Milling tool wear sample.
Tool blade image: 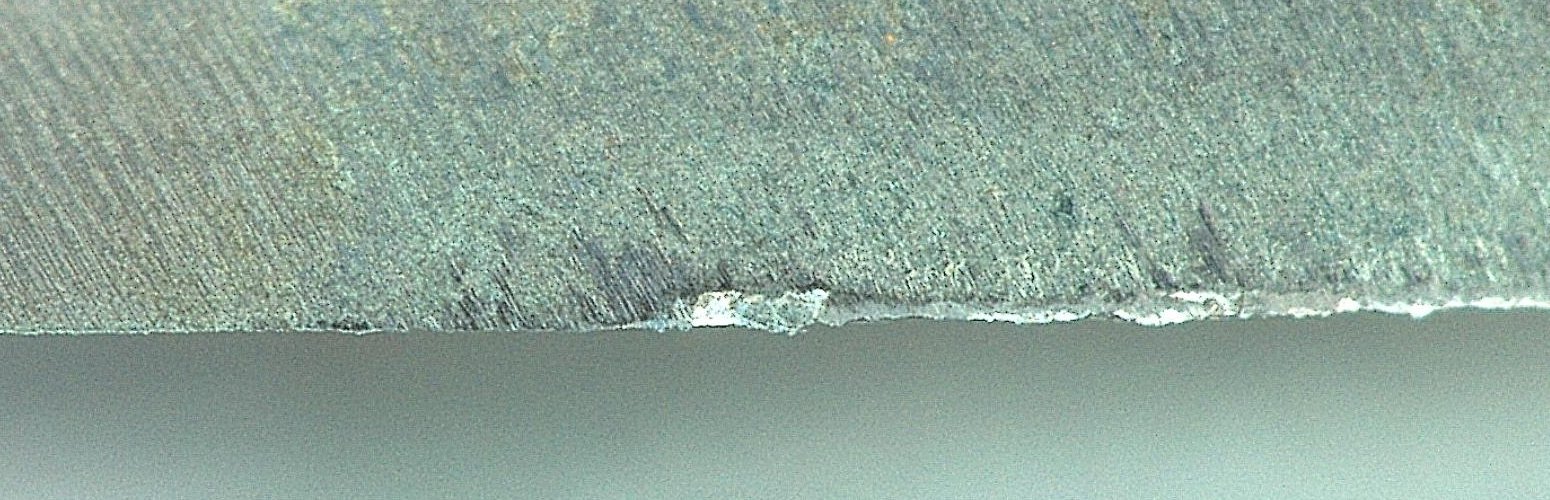
Chip image: 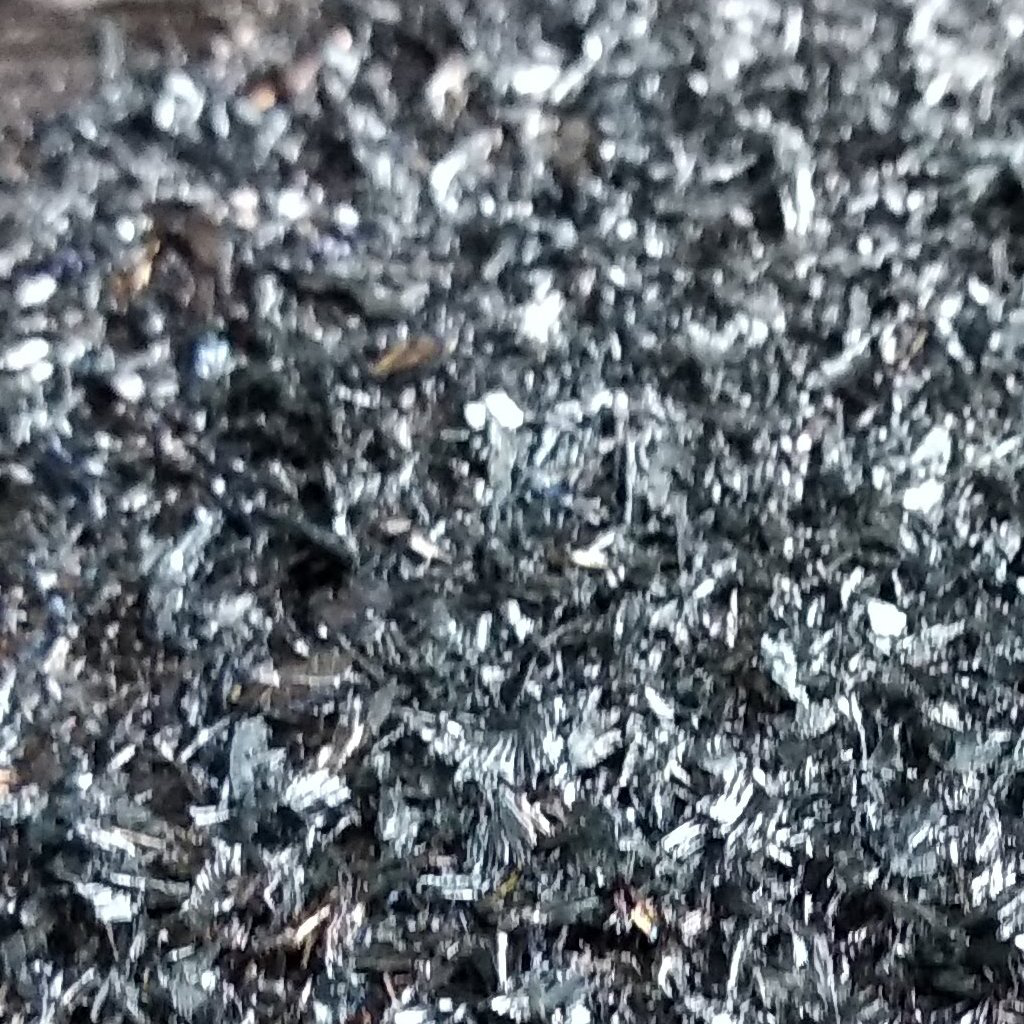
Workpiece image: 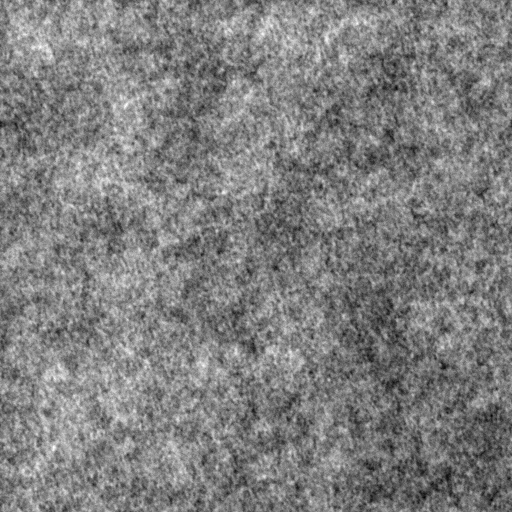
Tool wear state: dulled
Gaps: 6.88
Flank wear: 145.52
Overhang: 22.42
Force-signal Mel-spectrograms (X, Y, Z axes): 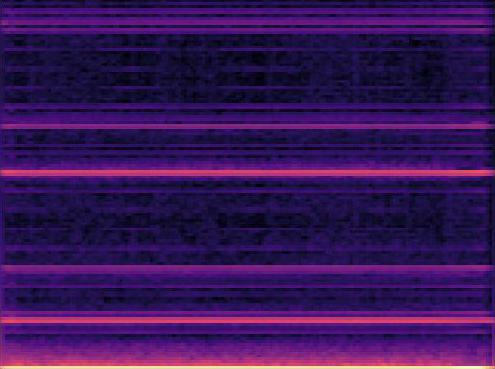 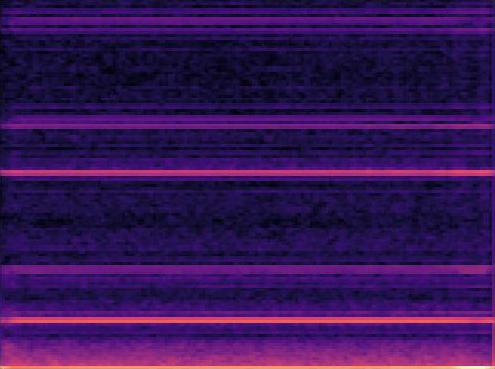 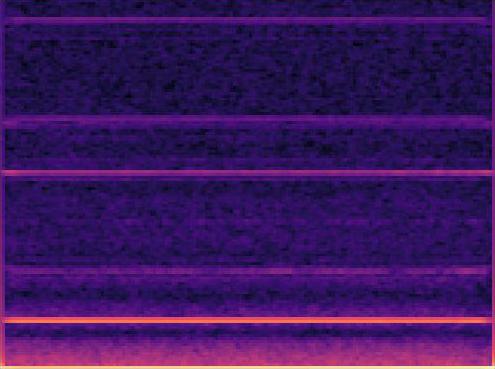
Force-signal scalograms (X, Y, Z axes): 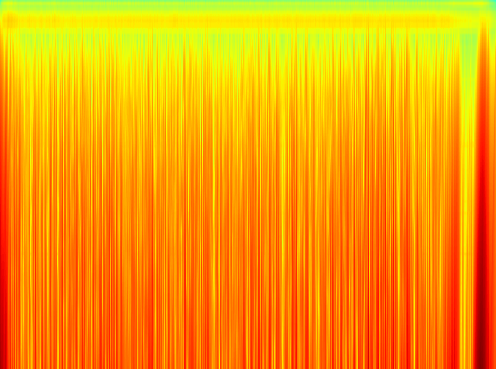 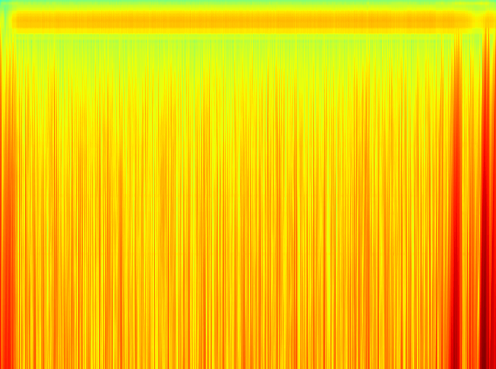 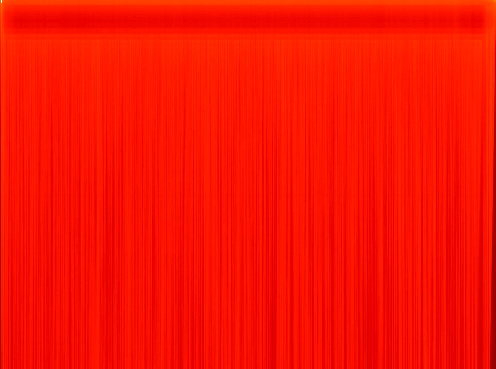
Force phase: accelerated_severe_wear